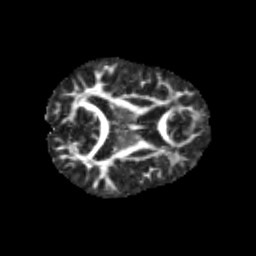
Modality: FA
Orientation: axial
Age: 11
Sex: male
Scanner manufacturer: siemens
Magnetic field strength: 3 T
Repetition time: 3.8 s
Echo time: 0.07 s